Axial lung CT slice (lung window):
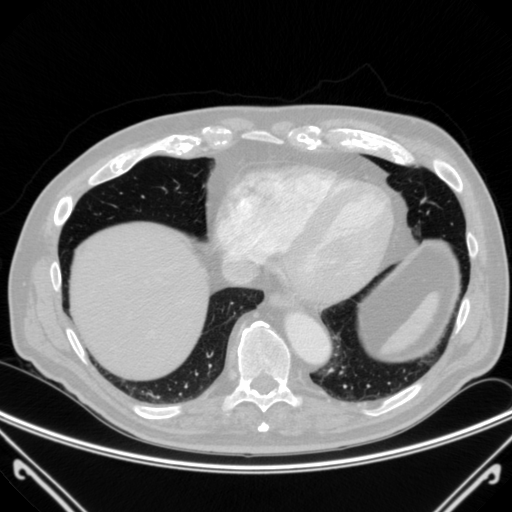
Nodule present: no